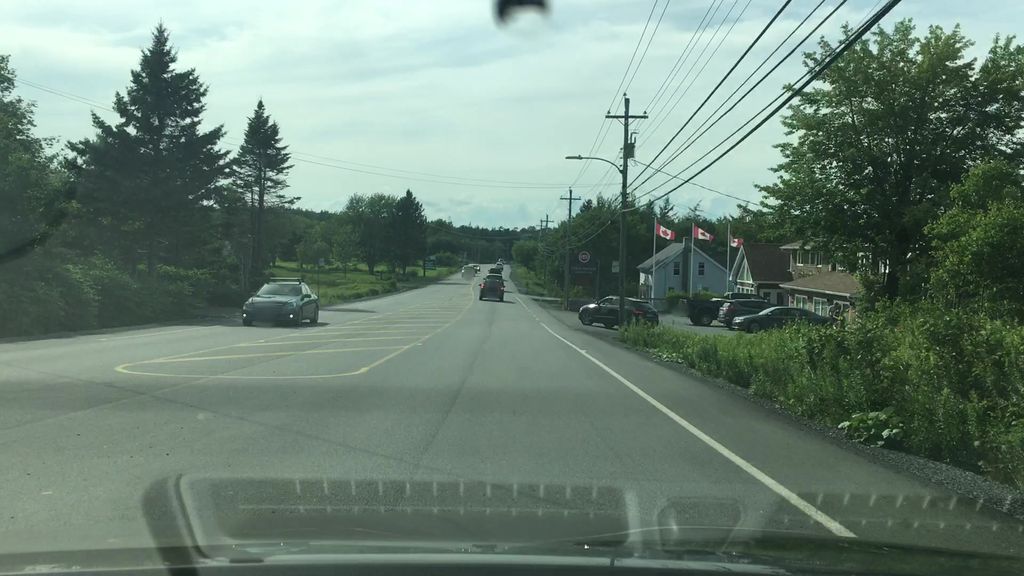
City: halifax